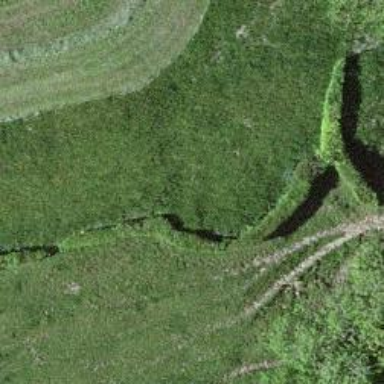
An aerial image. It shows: Hedge acting as barrier.